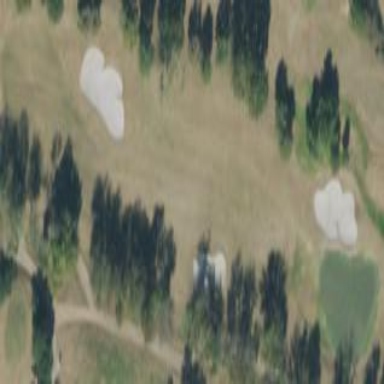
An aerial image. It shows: Scenic golf fairway.